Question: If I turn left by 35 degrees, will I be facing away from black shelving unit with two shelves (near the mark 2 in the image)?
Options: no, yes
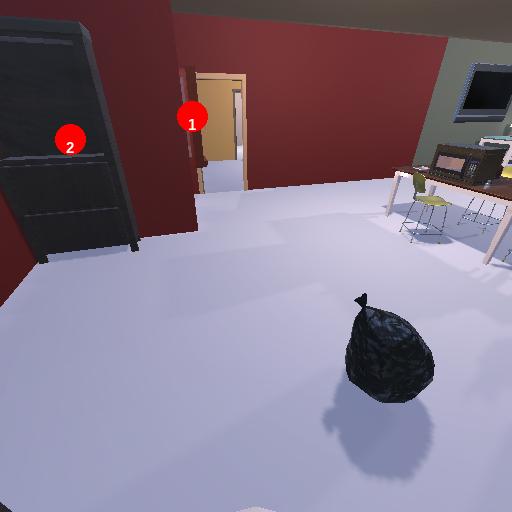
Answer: no